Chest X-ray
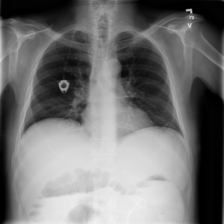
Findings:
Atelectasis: negative
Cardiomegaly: negative
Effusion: negative
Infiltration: negative
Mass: negative
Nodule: negative
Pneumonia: negative
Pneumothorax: negative
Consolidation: negative
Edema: negative
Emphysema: negative
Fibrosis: negative
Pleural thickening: negative
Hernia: negative